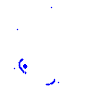
Particle: proton